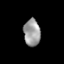
Tissue: lung
Cell type: T cells
Senescence score: 0.1897
Nuclear area (px): 435
Mean DAPI intensity: 156.361